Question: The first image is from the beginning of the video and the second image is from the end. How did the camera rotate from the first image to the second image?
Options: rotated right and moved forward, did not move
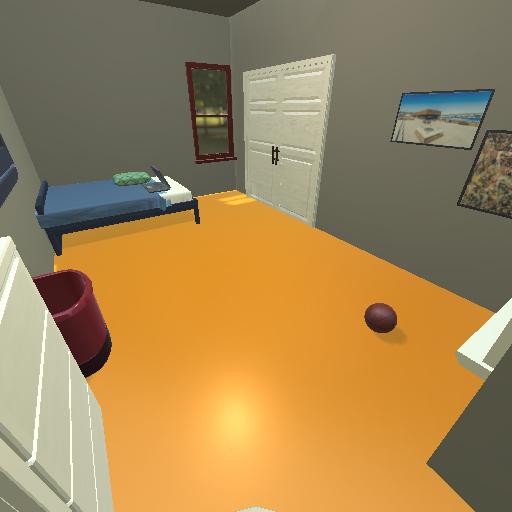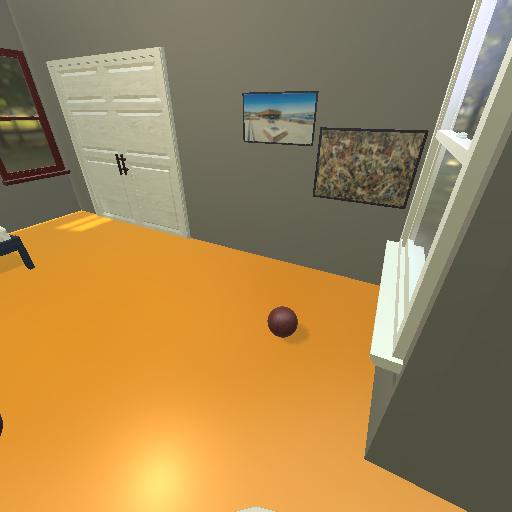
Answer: rotated right and moved forward